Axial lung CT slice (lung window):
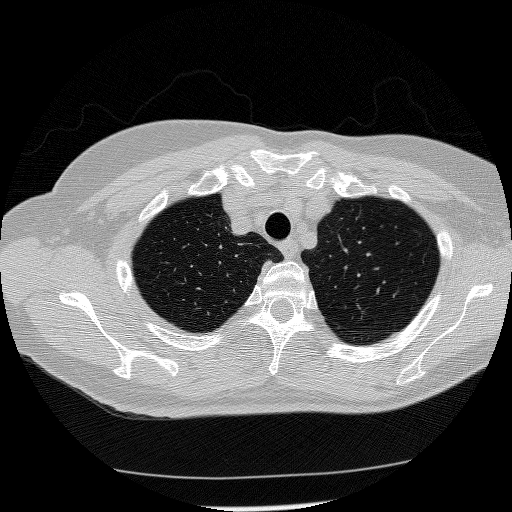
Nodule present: no